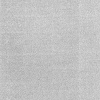
Atmospheric dust classification: dusty